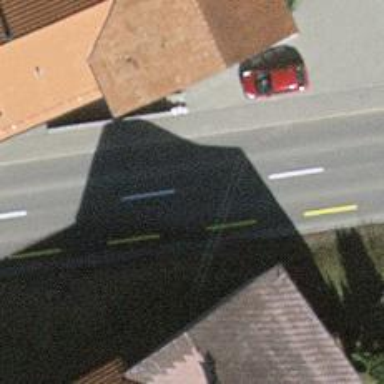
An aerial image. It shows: Secondary road with asphalt surface.